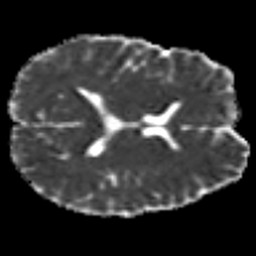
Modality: MD
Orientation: axial
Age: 26
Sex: male
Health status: healthy
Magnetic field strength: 3 T
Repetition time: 8.4 s
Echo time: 0.0926 s